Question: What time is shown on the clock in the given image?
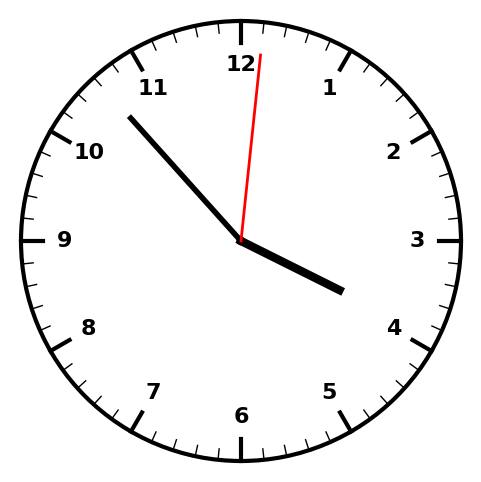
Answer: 03:53:01